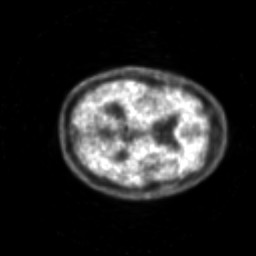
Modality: PET
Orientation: axial
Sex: male
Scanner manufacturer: siemens